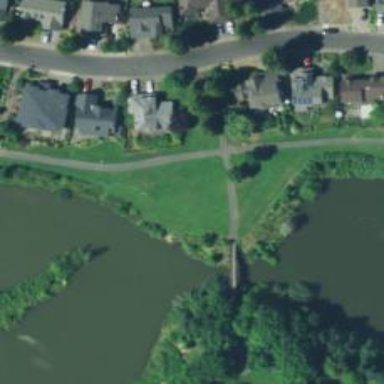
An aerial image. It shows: Path leading to bridge.